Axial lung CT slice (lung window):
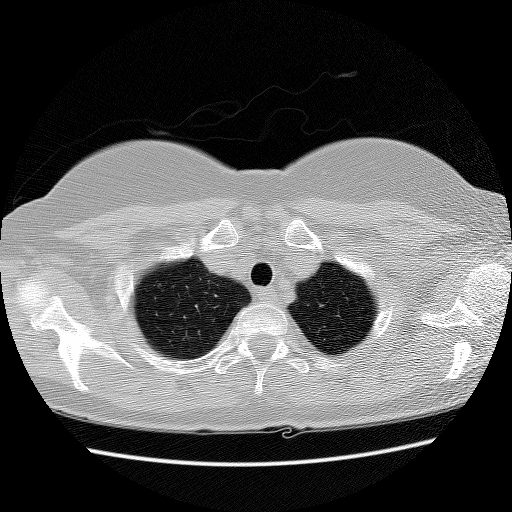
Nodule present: no